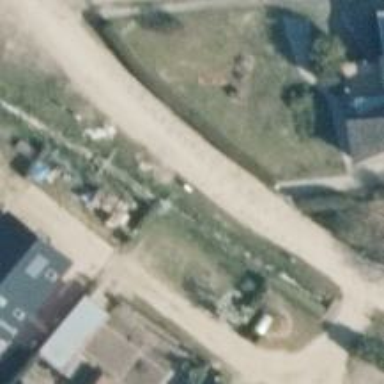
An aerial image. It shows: Residential road.